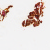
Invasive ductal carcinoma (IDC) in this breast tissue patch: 0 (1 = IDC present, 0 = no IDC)